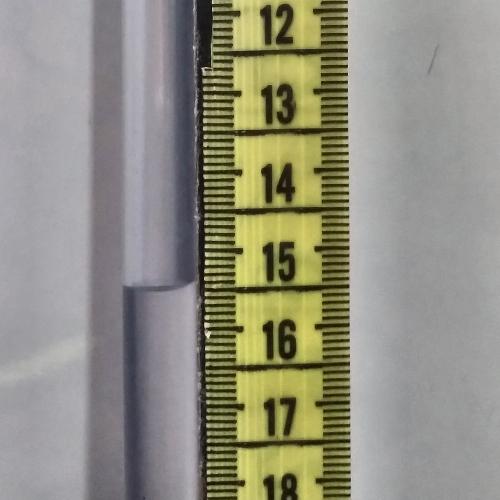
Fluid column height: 15.4 cm